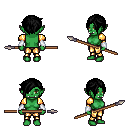
a pixel art fantasy rpg character, female body template, orc, green skin, gold arm armor, gold greaves, black pixie cut hairstyle, white cloth bracers, spear, four views (front, back, left, right), 2x2 character sprite sheet, small pixel art, hard edges, no anti-aliasing